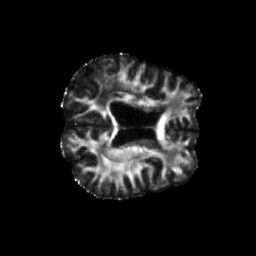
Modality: FA
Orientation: axial
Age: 68
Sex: female
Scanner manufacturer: siemens
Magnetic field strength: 3 T
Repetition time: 5.47 s
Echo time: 0.0854 s